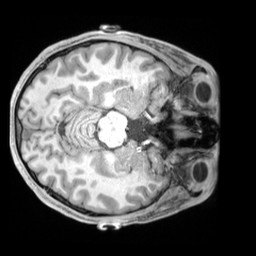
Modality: T1w
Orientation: axial
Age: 22
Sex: male
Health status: ill
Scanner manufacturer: siemens
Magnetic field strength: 3 T
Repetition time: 2.2 s
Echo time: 0.00218 s